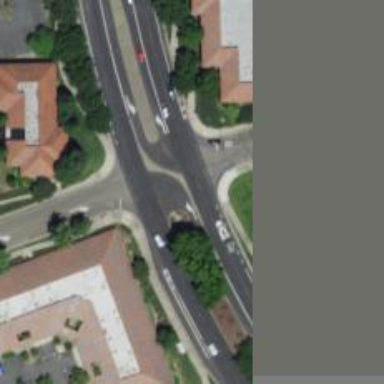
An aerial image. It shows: Secondary link road.